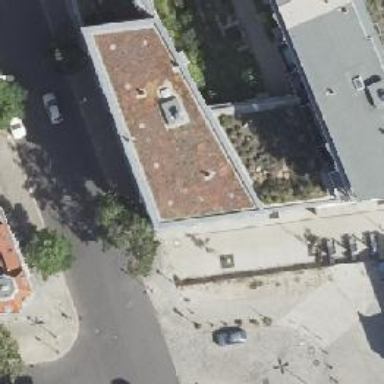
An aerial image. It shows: Building with flat roof covered in grass.